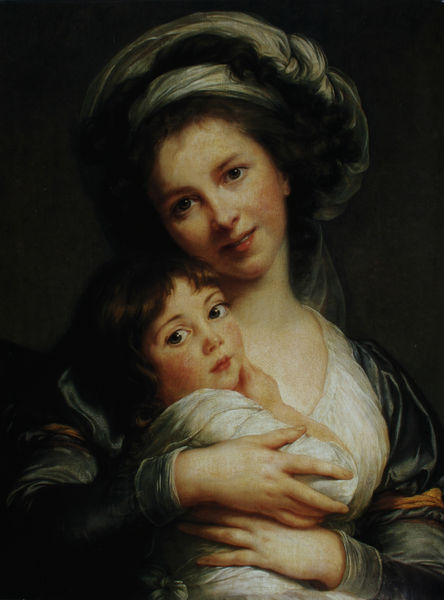
Titel: Porträt der Künstlerin mit ihrer Tochter Jeanne Marie Louise
Künstler: Elisabeth Vigée-Lebrun
Standort: Paris
Institution: Musée du Louvre
Schlagwörter: blau, dunkel, gemälde, hand, haut, kopf, schatten, weiß, gelb, grün, mädchen, ausschnitt, braun, brust, ellbogen, finger, frankreich, frau, frisur, grau, haar, hell, hintergrund, hut, kleid, licht, mund, nase, orange, renoir, schwarz, blick, dame, rose, rot, schleier, tuch, mode, schleife, gesichter, jung, mütze, arm, arme, augen, barock, blicke, bluse, falten, gesicht, halten, rembrandt, samt, ärmel, bildnis, hals, holland, hände, portrait, porträt, öl, auge, gewand, gold, haare, realismus, stoff, familie, kind, mutter, paar, tochter, augenbrauen, bruststück, dekollete, dekoltee, en face, frontal, hübsch, kinn, kontrast, lippe, lippen, puffärmel, rechts, rosa, schön, seide, kinder, kopfbedeckung, lächeln, spanien, wangen, liebe, umarmung, zärtlichkeit, italien, haltung, farbe, baby, ölgemälde, dunkelblau, nasen, kopftuch, pupillen, faltenwurf, junge, wange, geneigt, freude, griff, lachen, umarmen, doppelportrait, doppelporträt, offen, knabe, unterhemd, amme, halt, kleinkind, armbänder, zähne, pieta, tintoretto, umfassen, freundlich, fragend, maria, schtten, niedlich, turban, töchter, sohn, mächen, schutz, zahn, fürsorge, innigkeit, kauffmann, geborgenheit, lieblich, erstaunen, umschlungen, windel, mama, portarit, brauan, mutterglück, beschützt, brustück, dunkles grün, kopfbedecckung, mutter kind szene, mutterbrust, schaut mich an, tochte, turbsn, vigee lebrun, junge frau mit kind